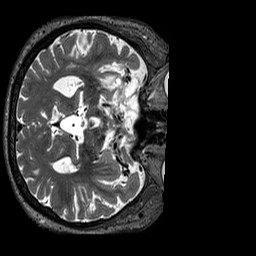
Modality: T2w
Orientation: axial
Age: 64
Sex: male
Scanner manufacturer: siemens
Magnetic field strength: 3 T
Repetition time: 3.2 s
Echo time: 0.567 s